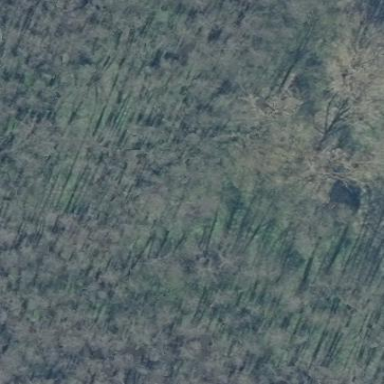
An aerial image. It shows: Forest area.